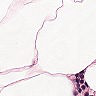
Metastatic tissue present: no